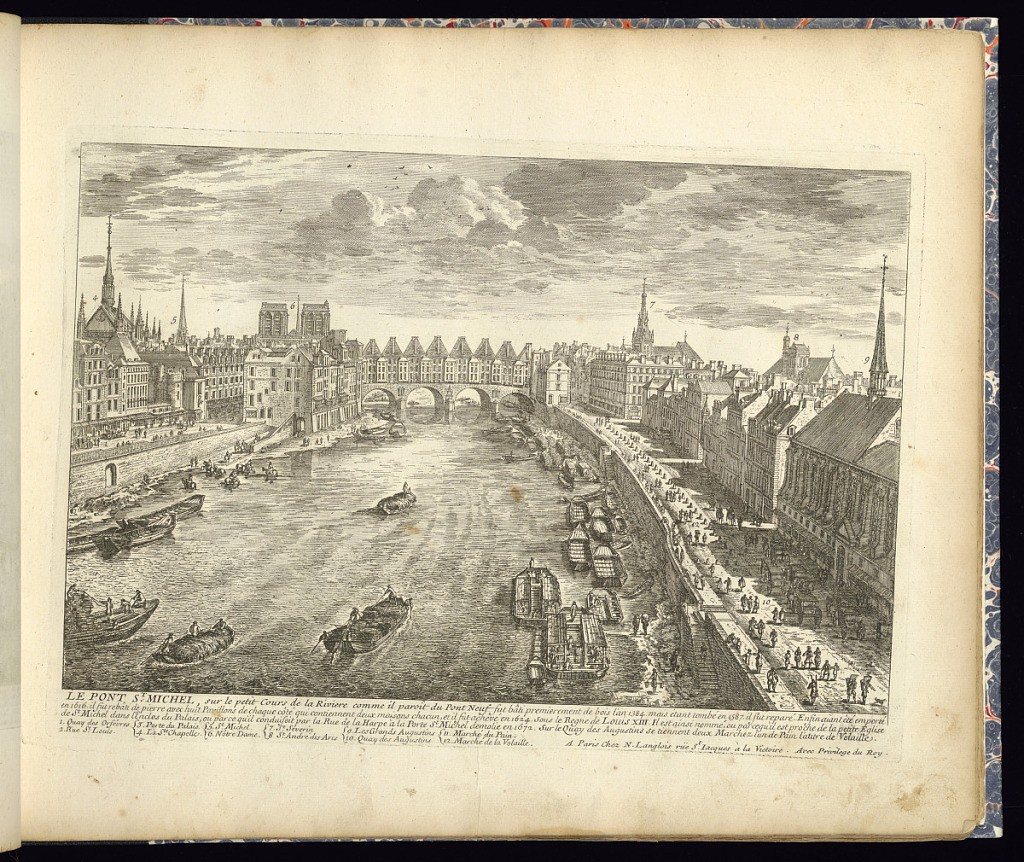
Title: LE PONT ST. MICHEL
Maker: Adam Perelle, French, 1638 – 1695
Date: late 17th century
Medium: Etching on laid paper
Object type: Print
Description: View of the bridge the Pont St. Michel in Paris with the river Seine in the middle. The bridge is lined with buildings and there are buildings along the sides of the river. The river is filled with barges and boats. People in the boats and on the streets. Details are lettered with an explanatory legend below. A history/ description of the bridge is lettered below. The plate is titled and signed.